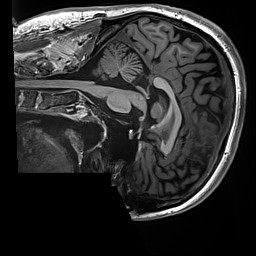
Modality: T1w
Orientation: sagittal
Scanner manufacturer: siemens
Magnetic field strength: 3 T
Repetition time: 2.5 s
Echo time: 0.00299 s